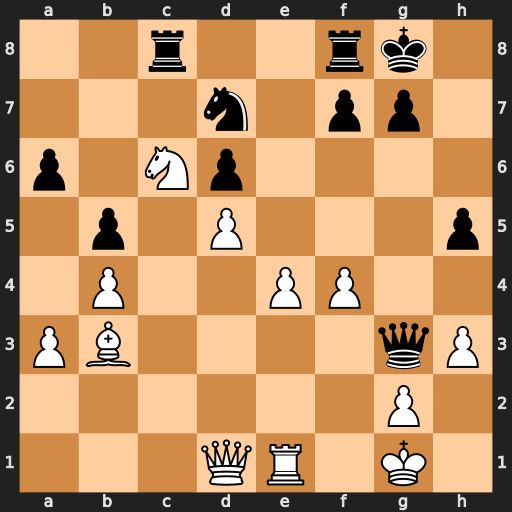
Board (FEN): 2r2rk1/3n1pp1/p1Np4/1p1P3p/1P2PP2/PB4qP/6P1/3QR1K1
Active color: w
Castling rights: -
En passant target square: -
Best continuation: Ne7+ Kh7 Qxh5#